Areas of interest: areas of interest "Car Dealership"
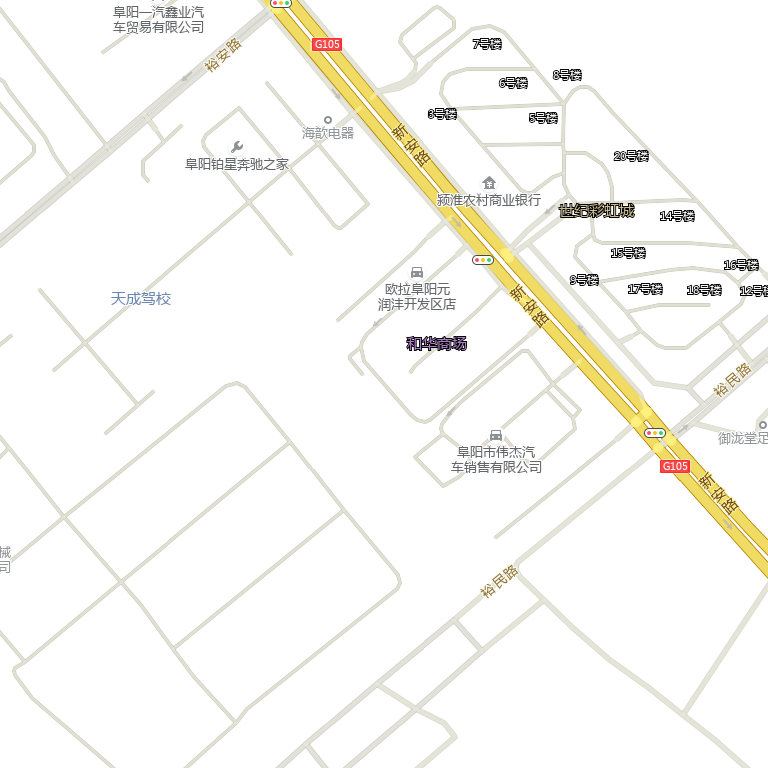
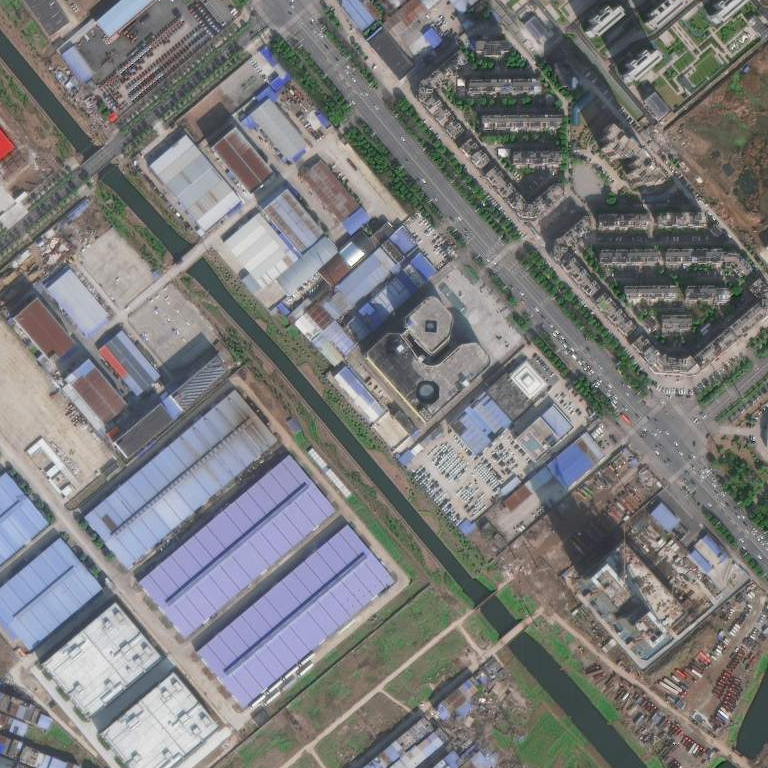